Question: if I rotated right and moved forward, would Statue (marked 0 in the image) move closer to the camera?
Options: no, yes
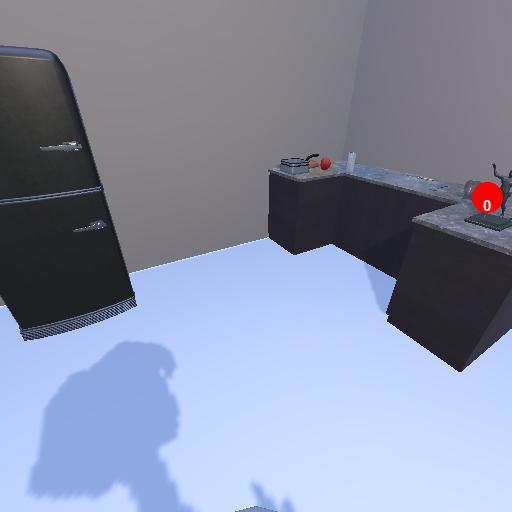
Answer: no